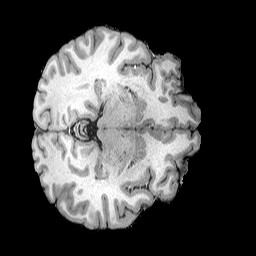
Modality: T1w
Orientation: axial
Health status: ill